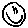
Label: smiley face